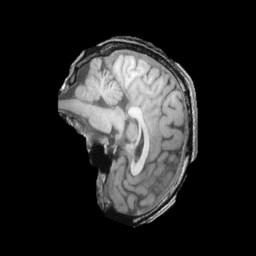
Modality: T1w
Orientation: sagittal
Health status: ill
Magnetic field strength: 3 T